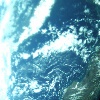
Label: cloud